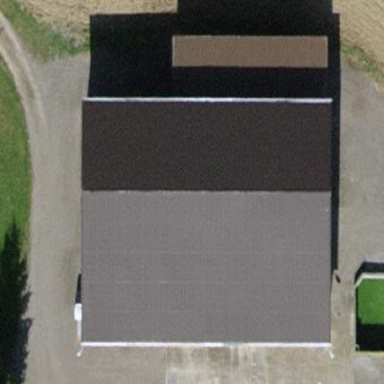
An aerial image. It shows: Gabled roof on farm auxiliary building.